Question: Here is my code below,
'''
<html>
<head>
<script src="//code.jquery.com/jquery-1.9.1.js"></script>
<script src="//code.jquery.com/ui/1.10.4/jquery-ui.js"></script>
<script>
$(function() {
$("#image,#image1").draggable();
$('#clickme').click(function(){
$("#image,#image1").wrapAll("<div id='newimage'/>");
});
});
</script>
</head>
<body>
<div id="myimage" style="display:block;border:2px solid green;">
<div id="image" style="display:block;">
stack
</div>
<div id="image1" style="display:block;">
is the best
</div>
</div>
<span id="clickme">click me</span>
</body>
</html>
'''
As you can see on the above code... divs 'image' and 'image1' are draggable, after I click on 'click me', both the divs will be enclosed inside an other div with the id 'newimage' ...till here its working fine... but the problem is with the css style .. i want "new image" div to hold both "image" and "image1" ..in your example its hold only one div ............It should be something like this... "image" width is 50px.."image1" width is 50px and the distance between them is 30px(after dragging) ... so the total height of the "newimage" should be 130px... it should not take 100% width as "body" ...if someone look at it.. he should know both are "stack" and "is the best" are in same block(new image) ...
output should come something like this after dragging both "image" and "image1" divs...

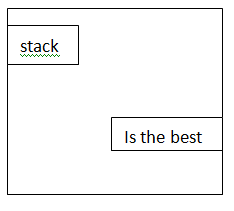
Answer: I have done changes in code.
<URL>
'''
$(function() {
$("#image,#image1").draggable();
$('#clickme').click(function(){
$("#image,#image1").wrapAll("<div id='newimage'/>");
var w1 = $('#image').width();
var w2= $('#image1').width();
var pos1 = $('#image').position().left + w1;
var pos2 = $('#image1').position().left;
var diffBtTwo = pos1 > pos2 ? pos1 - pos2 : pos2 - pos1;
var total = w1 + w2 + diffBtTwo + 20;
var height = $('#image').position().top + $('#image1').position().top + 20;
$('#newimage').css('height',height);
$('#newimage').css('width',total);
});
});
'''